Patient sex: F
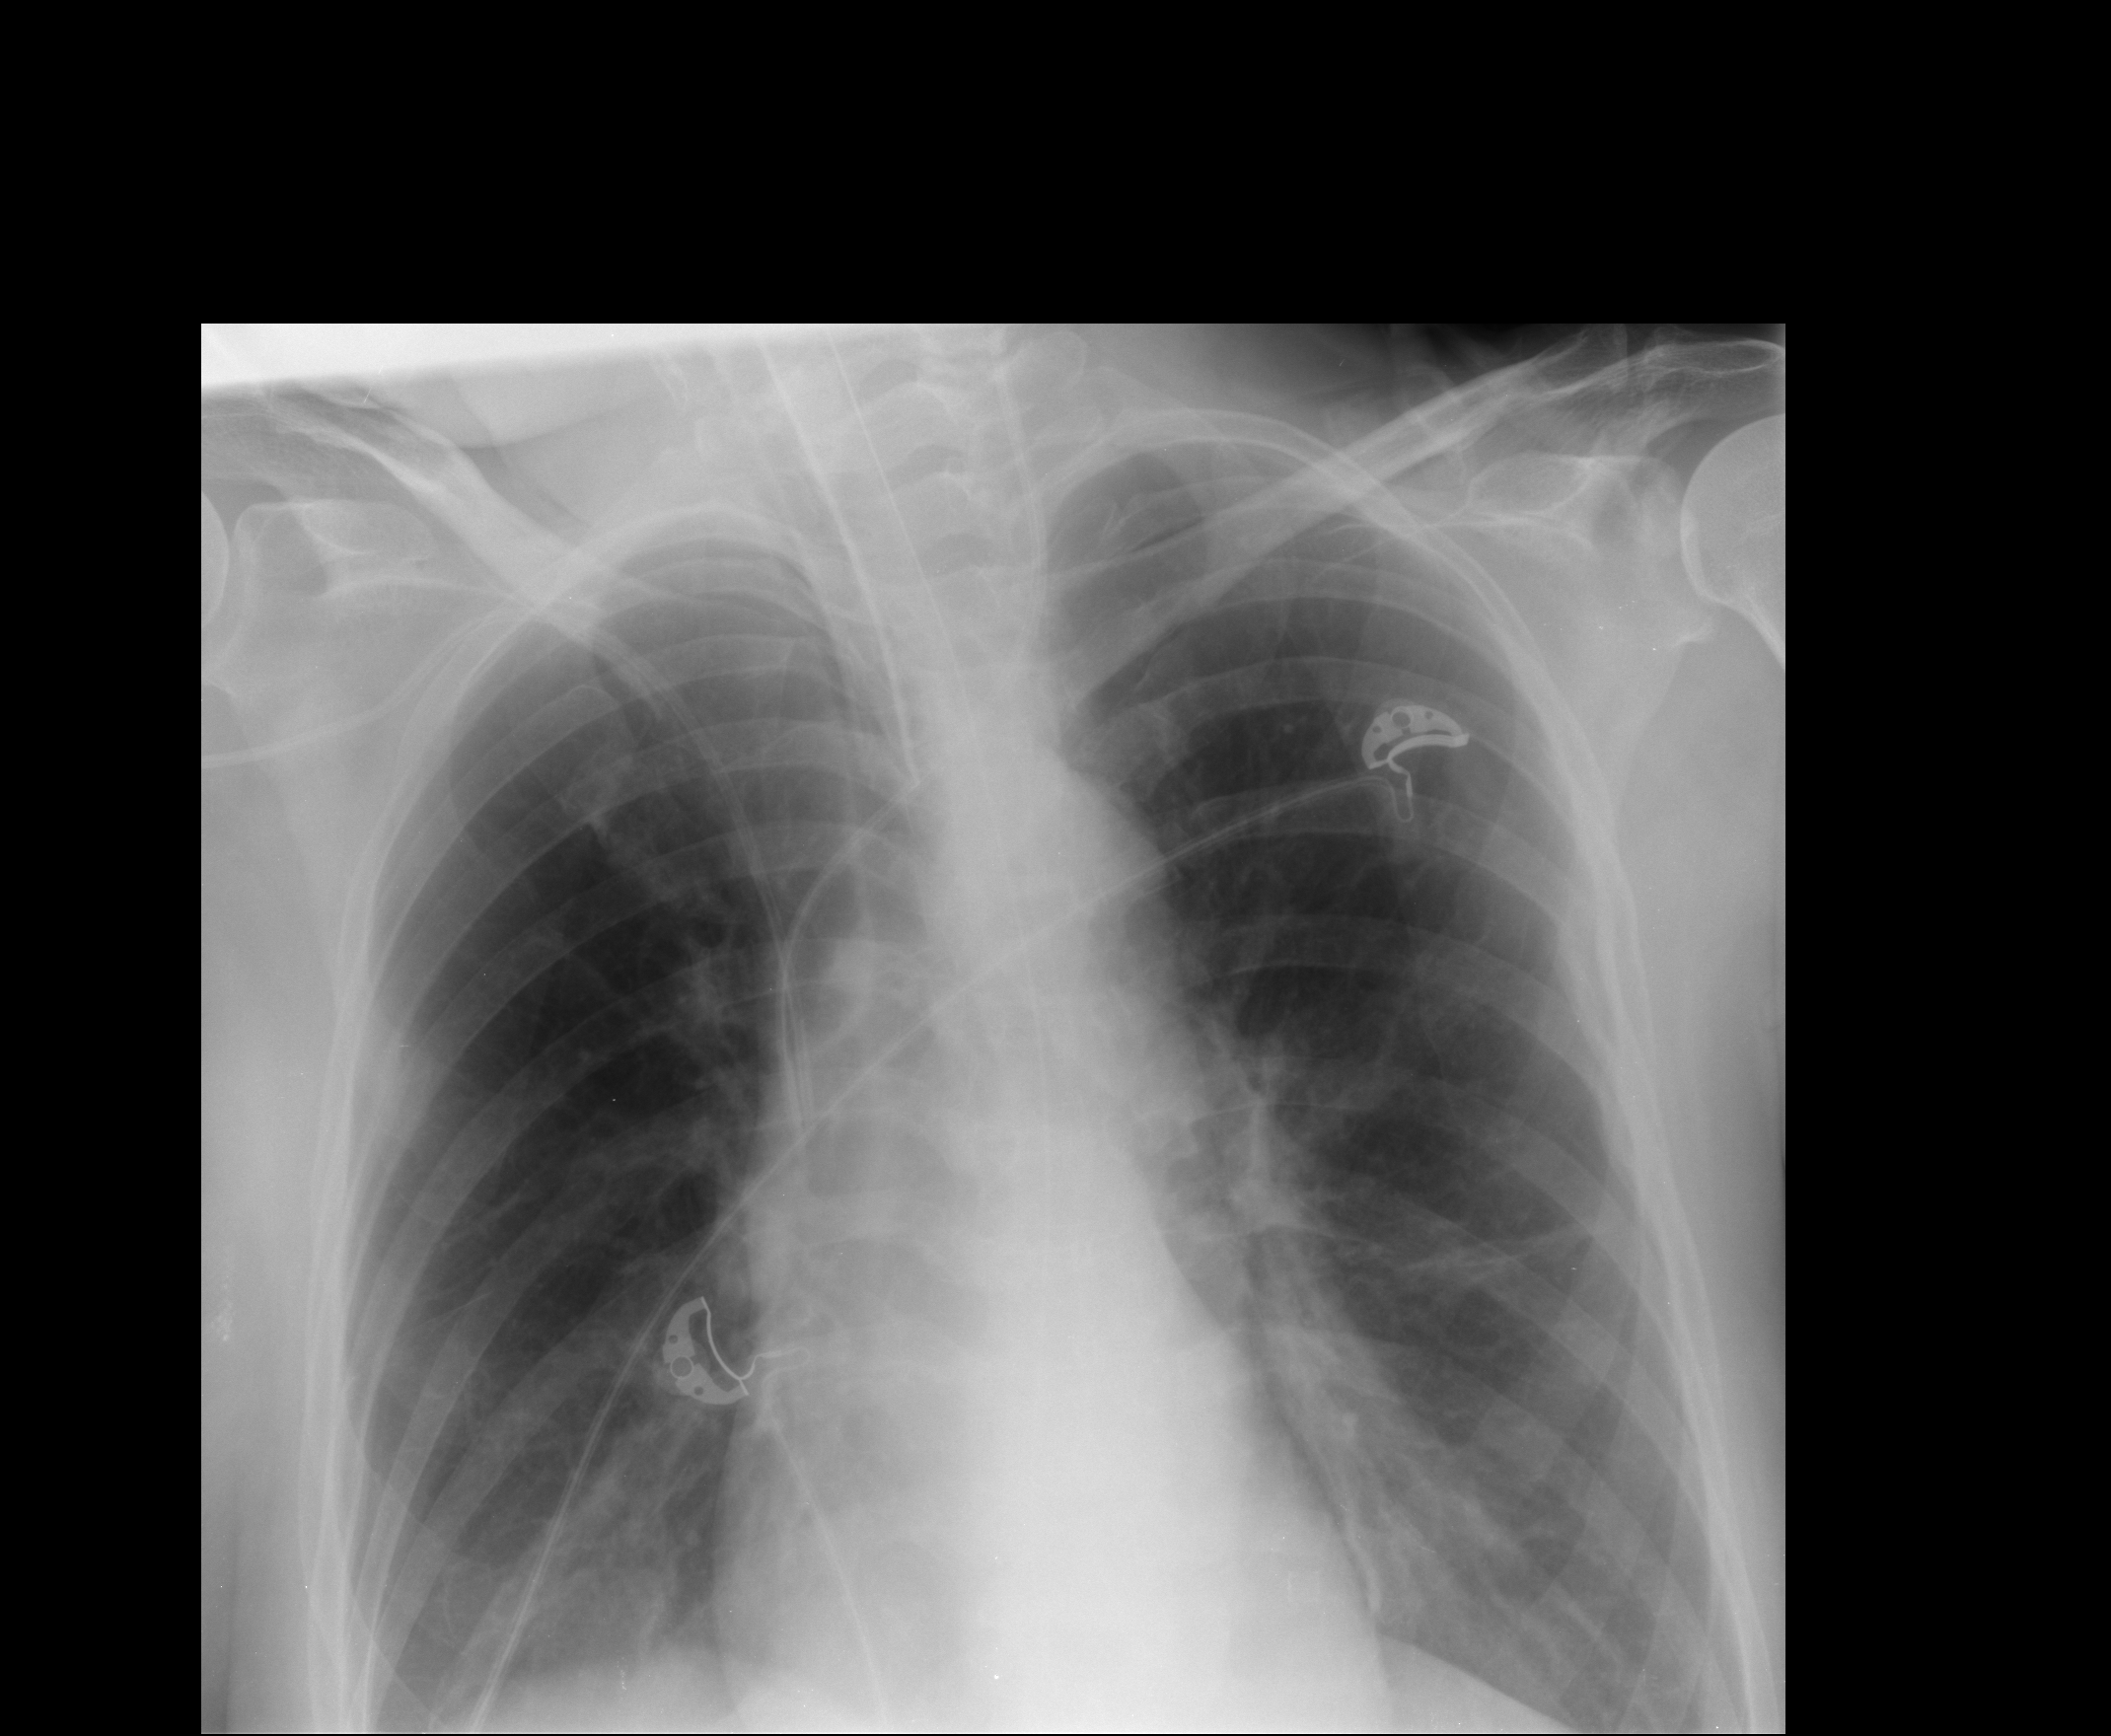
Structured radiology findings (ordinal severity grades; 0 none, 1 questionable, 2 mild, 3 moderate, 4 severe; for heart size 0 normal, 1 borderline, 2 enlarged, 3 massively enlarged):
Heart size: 0
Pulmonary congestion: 0
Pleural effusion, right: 0
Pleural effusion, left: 0
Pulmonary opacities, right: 0
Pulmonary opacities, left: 2
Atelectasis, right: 1
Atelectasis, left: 2